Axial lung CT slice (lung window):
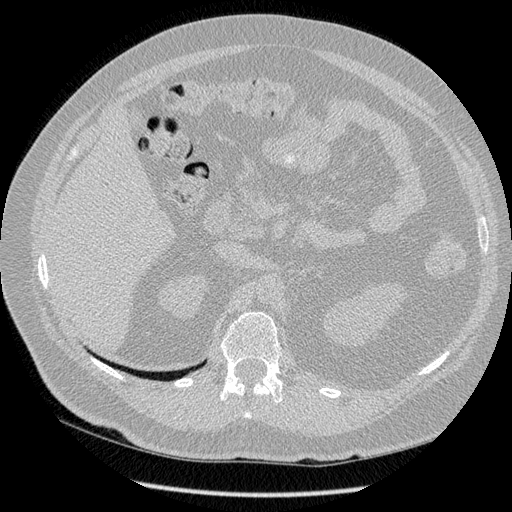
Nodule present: no